The plot shows how the frequency content of a rotor-rig vibration signal evolves over time (STFT spectrogram). Determine the machine's mechanical condition. Answer with exactly one of: normal, misalignment, unbalance, looseness.
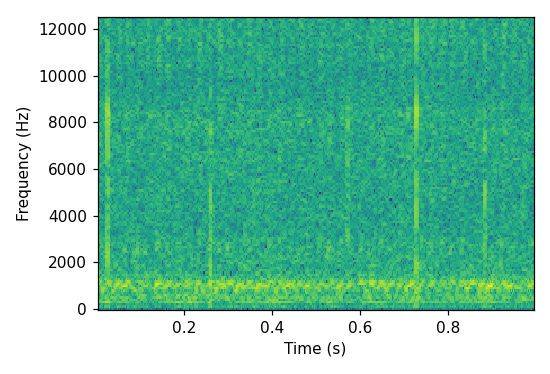
Answer: normal